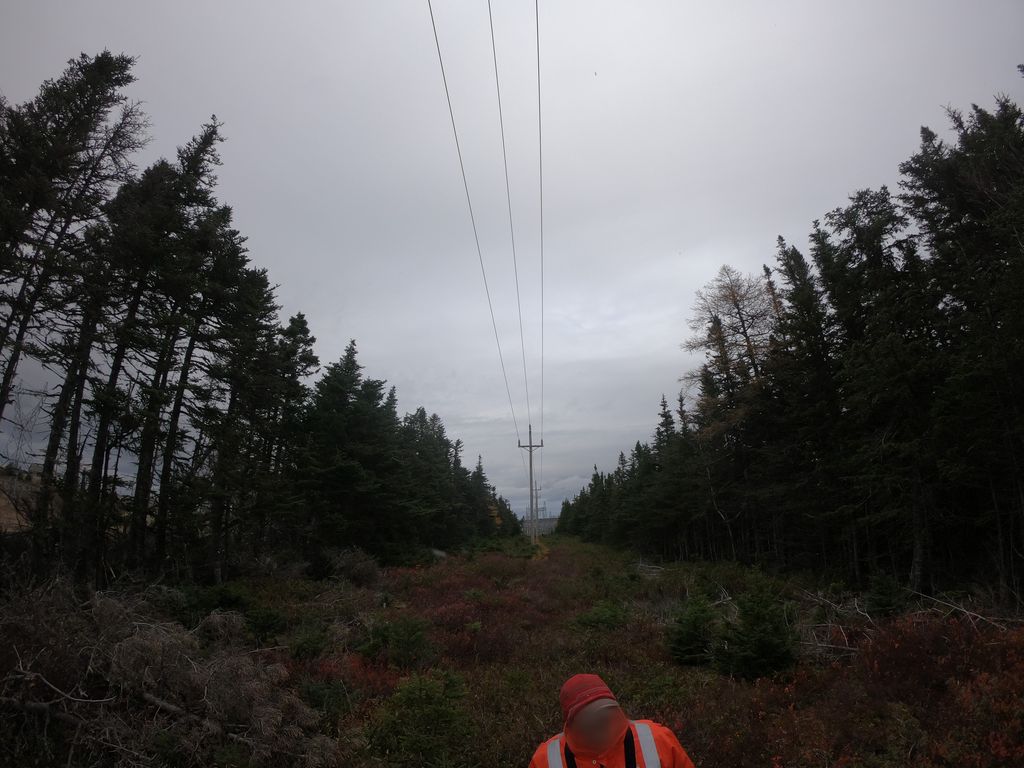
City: st_johns